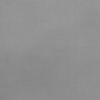
Label: dusty